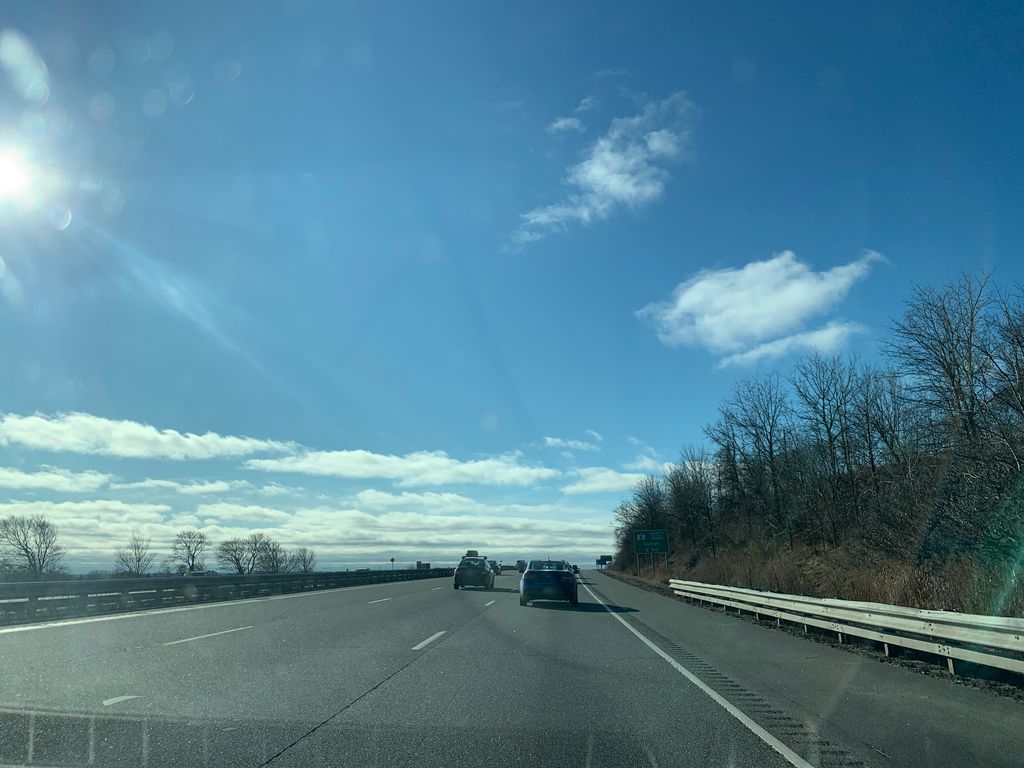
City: hamilton